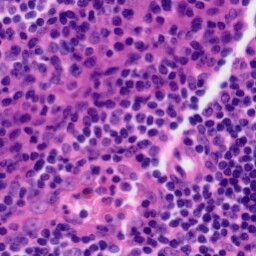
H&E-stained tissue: Tonsil